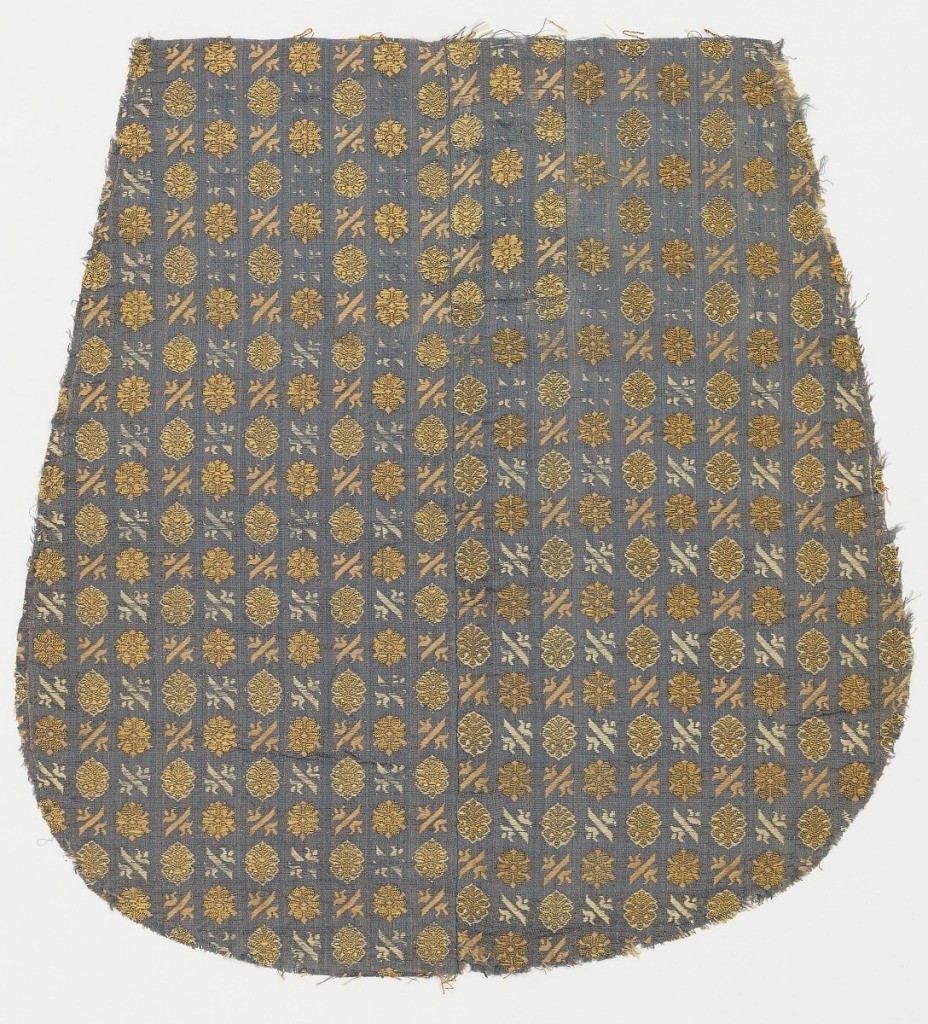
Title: Textile
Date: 16th century
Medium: silk Technique: twill weave with supplementary weft
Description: Blue-grey silk twill brocaded in gold, rose and white in a pattern of small scale palmettes, rosettes and bars.